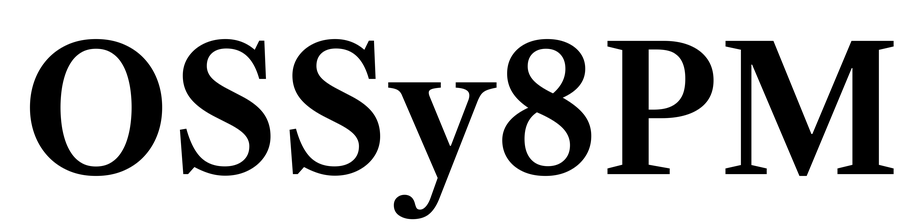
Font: LibreCaslonText_SemiBold